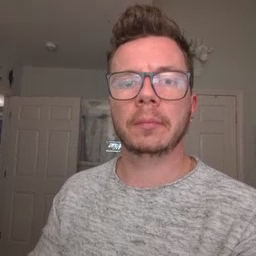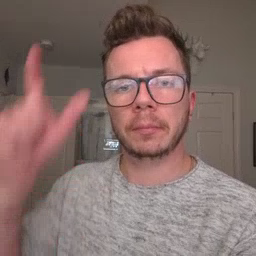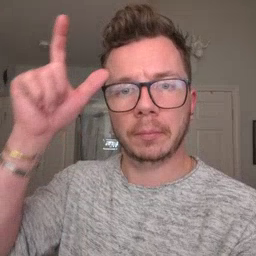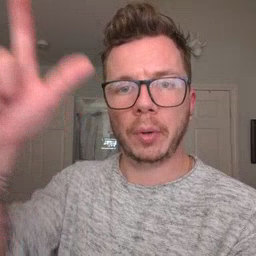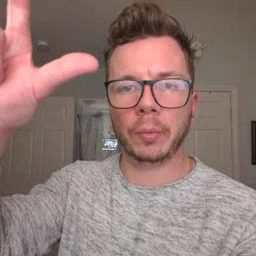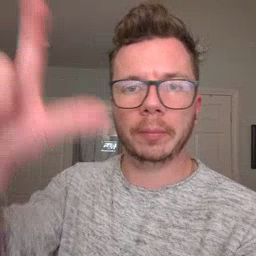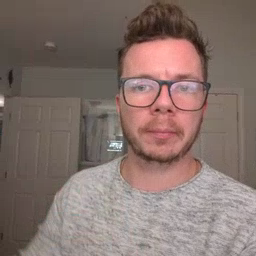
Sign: moon